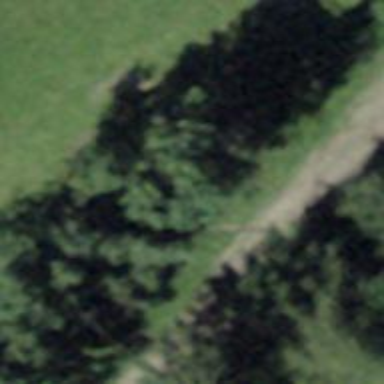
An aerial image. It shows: Grassy path.